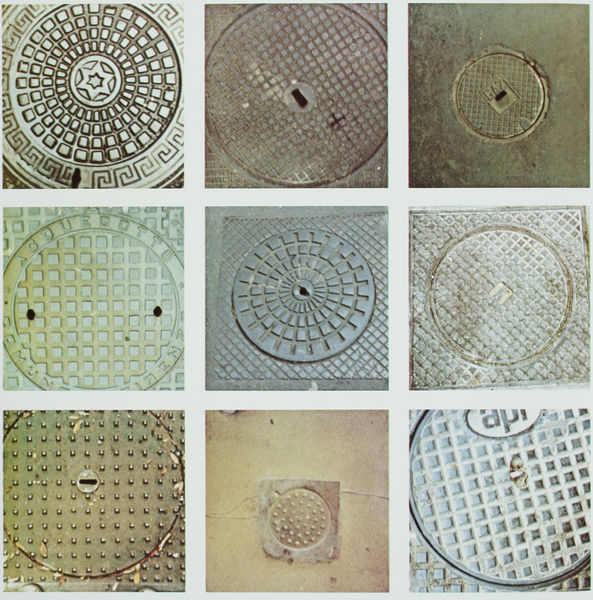
Titel: Buchseite aus "Photogrid"
Künstler: Sol Lewitt
Institution: (Seriendruck)
Schlagwörter: wasser, gelb, stadt, braun, grau, mitte, strasse, weiss, muster, ornament, rahmen, silber, stein, gitter, boden, kreis, rund, relief, schrift, fotos, ecke, italien, klein, linien, rand, ornamente, metall, striche, foto, fotografie, photographie, punkte, eisen, gusseisen, deckel, stern, groß, loch, buchstaben, kreise, löcher, kollage, photo, ecken, rauten, rosette, griechisch, struktur, gusseisern, zentrum, aquädukt, kreisförmig, guss, stahl, noppen, abdruck, quadrat, viereck, netz, raster, prägung, äquadukt, neun, schlitz, vergleich, abdeckung, gulli, abfluss, reliefiert, riffelung, rautenmuster, releif, schlitze, kanaldeckel, gullideckel, abdeckungen, abgenutzt, abnutzung, acquedotte, api, gaz, gullis, kanaldecke, metalldeckel, öffnungsschlitze